Interaction volume radius: 10 \u00c5
Interaction volume height: 10 \u00c5
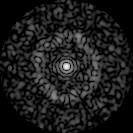
Disorder parameter: 0.8503